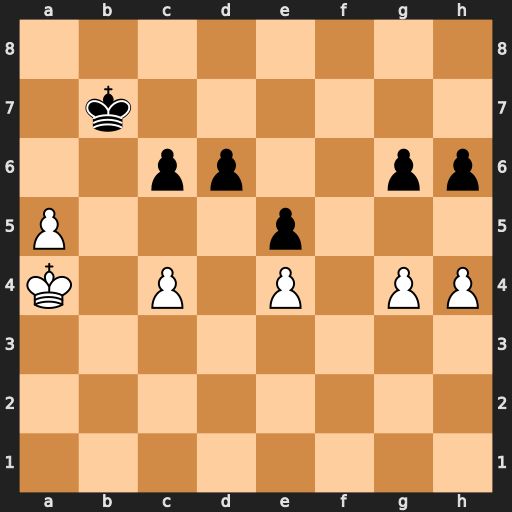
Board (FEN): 8/1k6/2pp2pp/P3p3/K1P1P1PP/8/8/8
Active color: w
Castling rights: -
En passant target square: -
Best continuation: c5 dxc5 Kb3 Ka6 Kc4